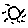
Label: sun